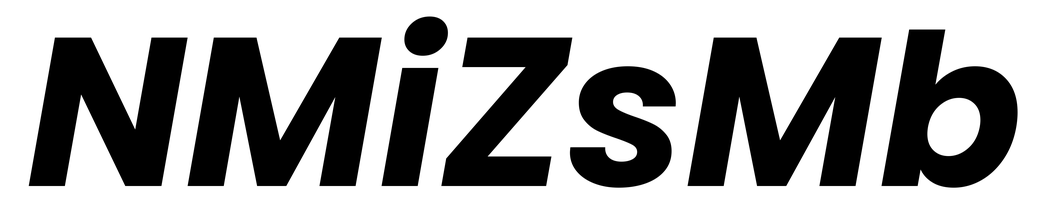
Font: Poppins-BoldItalic